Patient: sex M, age 29
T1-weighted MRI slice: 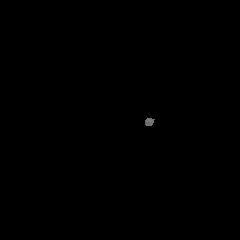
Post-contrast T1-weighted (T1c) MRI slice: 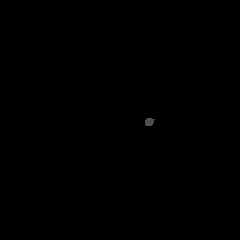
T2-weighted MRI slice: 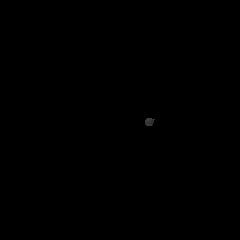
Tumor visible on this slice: no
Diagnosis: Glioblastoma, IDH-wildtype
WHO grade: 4